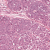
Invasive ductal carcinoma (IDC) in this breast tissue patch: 0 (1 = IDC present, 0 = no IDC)